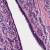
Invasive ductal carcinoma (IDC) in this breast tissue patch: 1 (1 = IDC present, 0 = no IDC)